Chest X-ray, PA view. Patient: 7 years old, sex F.
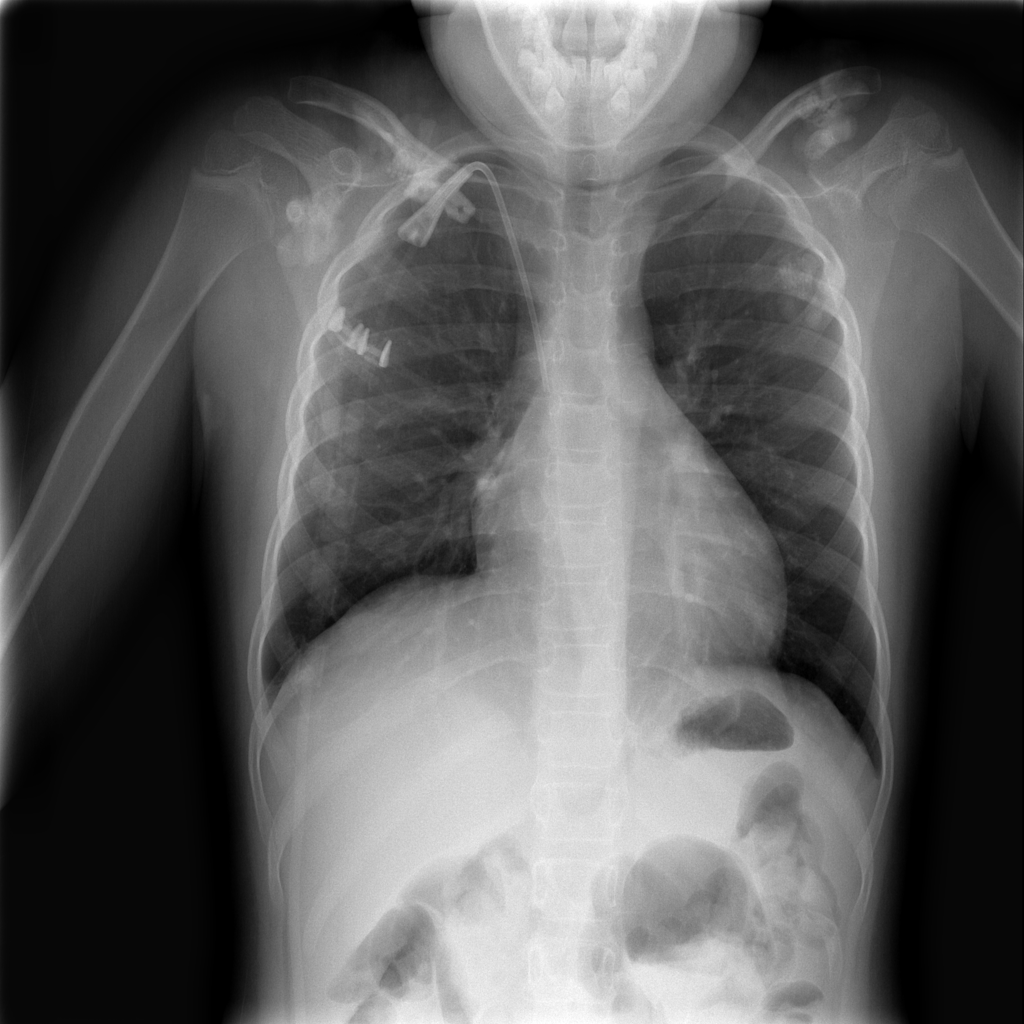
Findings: No Finding